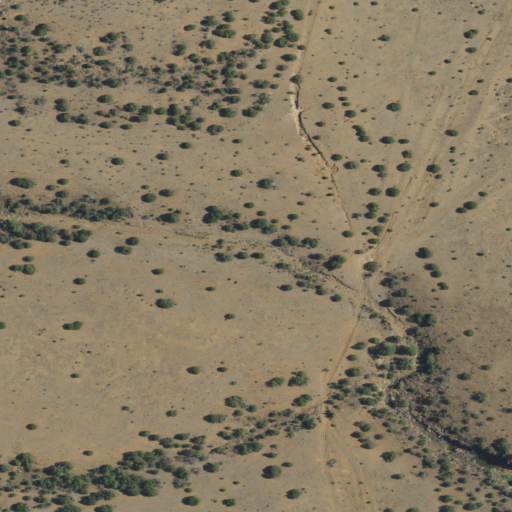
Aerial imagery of valley in New Mexico named Cañon Agua Chiquito containing shrub, grassland, and evergreen forest